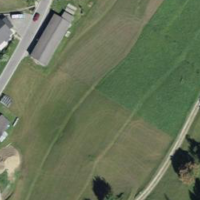
EUNIS habitat code: 24
Species observed at this site:
Matricaria discoidea